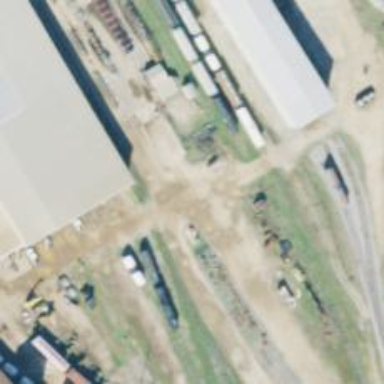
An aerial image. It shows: Railway yard.